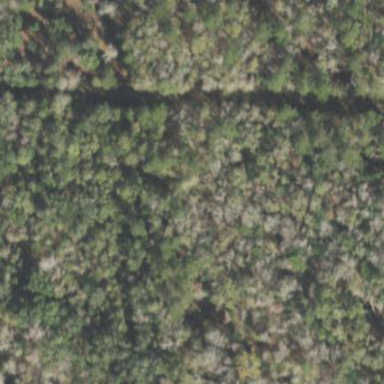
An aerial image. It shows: Mixed woodland with various types of leaves.